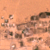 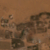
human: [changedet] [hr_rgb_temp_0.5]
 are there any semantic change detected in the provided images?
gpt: No change to mention.